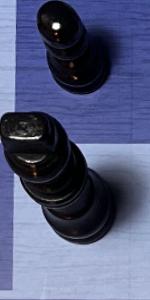
Label: King_Black